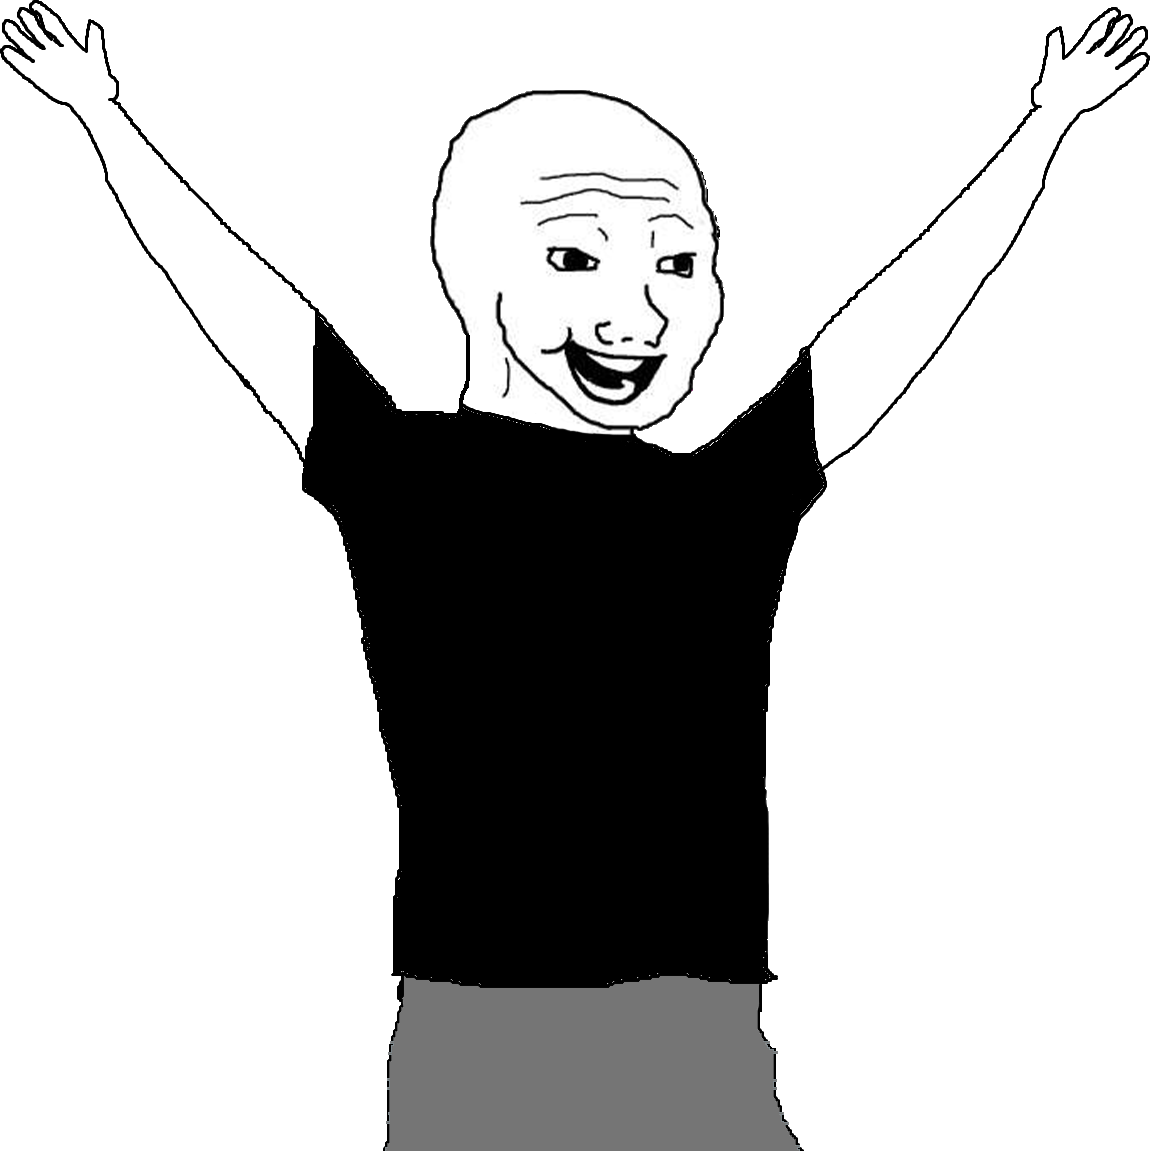
Label: 5_Bloomer